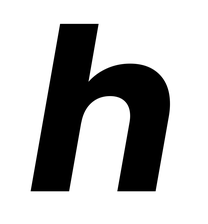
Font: Poppins-BoldItalic